Question:
I am able to successfully insert a row in the table but not the table. Whenever I try to insert a row in the table I get the following error:
Although the row that I'm attempting to insert into the table has a that already exists in the table.
failed insert statement
'''
INSERT INTO business_contact(BusinessID, BusinessContactTypeID, BusinessContactData) VALUES (1, 1, '0097336031000');
'''
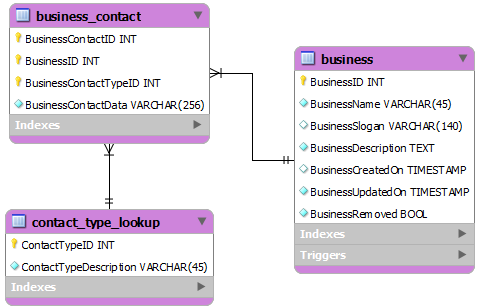
Answer: You should check the following in your 'business' and 'contact_type_lookup' table:
1. 'business' table has 'BusinessID' value that you are trying to insert into 'business_contact 2.'contact_type_lookup'table has'ContactTypeID'value that you are trying to insert into business_contact'
This error is related to either missing 'BusinessID' and or missing 'ContactTypeID'. To verify this please select the 'BusinessID' record from 'business' table and 'ContactTypeID' from 'contact_type_lookup' table.
For example:
If you are executing the following query:
'''
insert into business_contact(BusinessContactID, BusinessID, BusinessContactTypeID, BusinessContactData) values ('1', '2', '3', 'This is the business contact data');
'''
Then, ensure that the following queries returns valid results:
'''
select BusinessID from business where BusinessID = 2;
select ContactTypeID from business_contact_type where ContactTypeID = 3;
'''